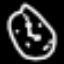
Label: clock